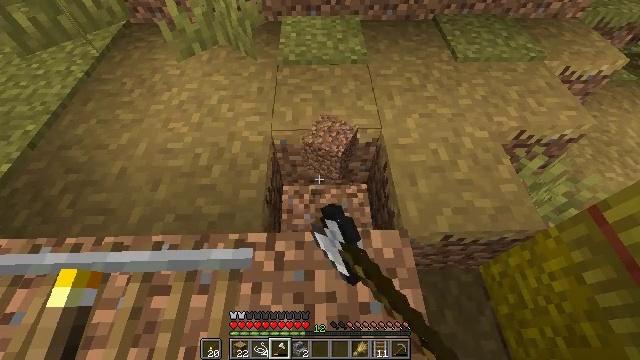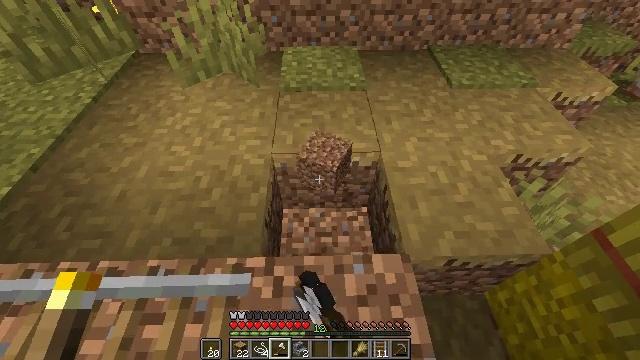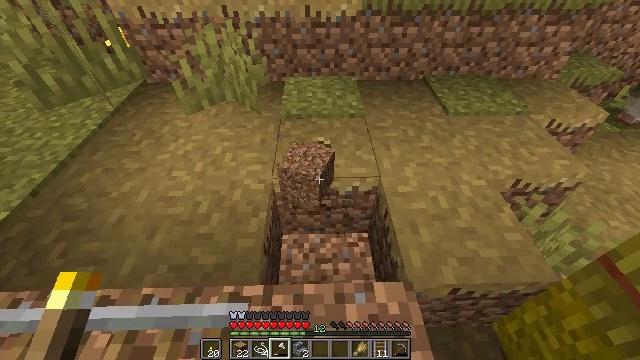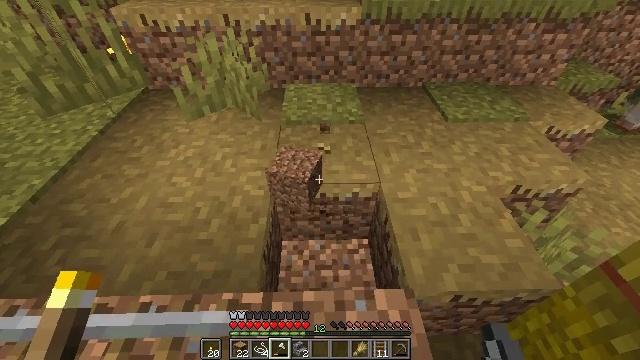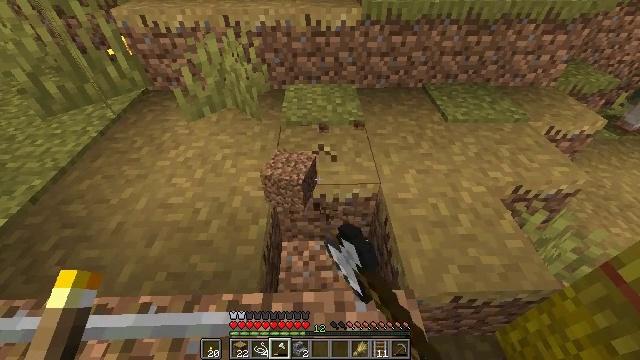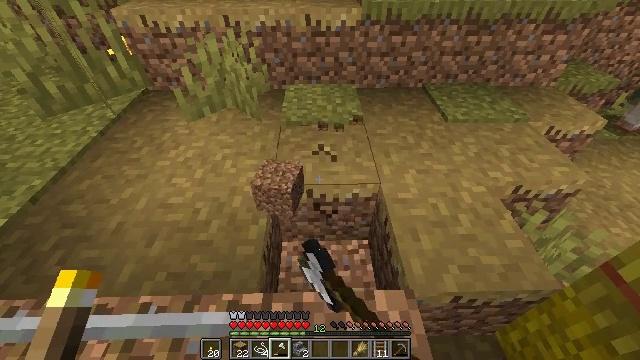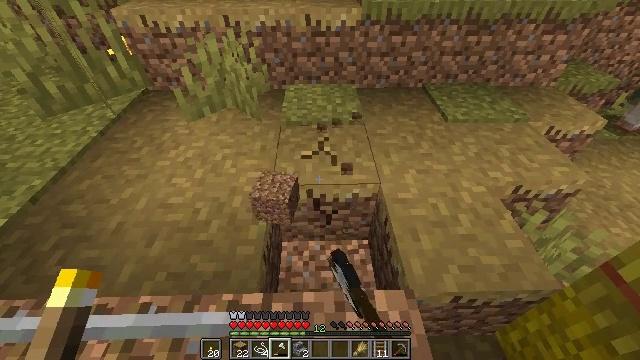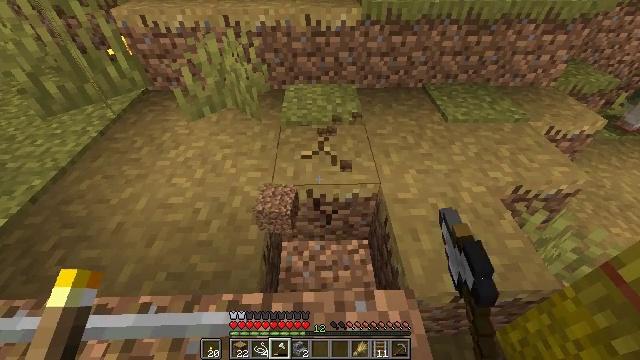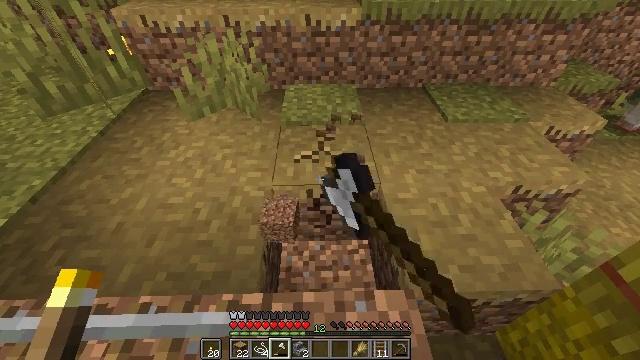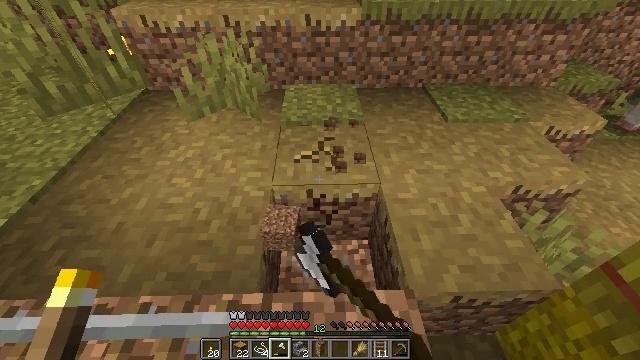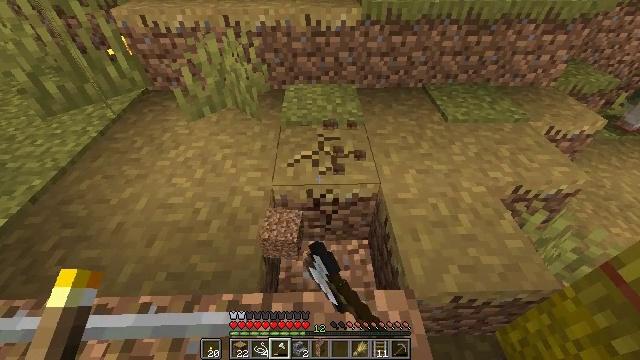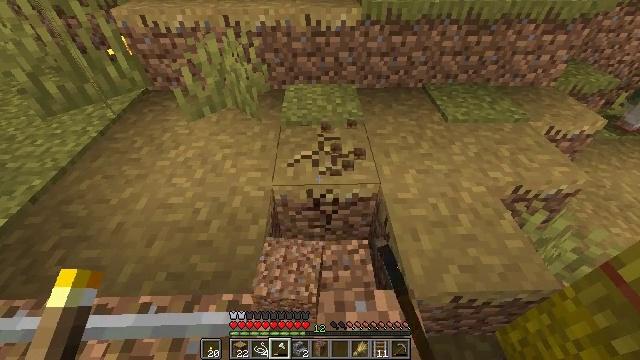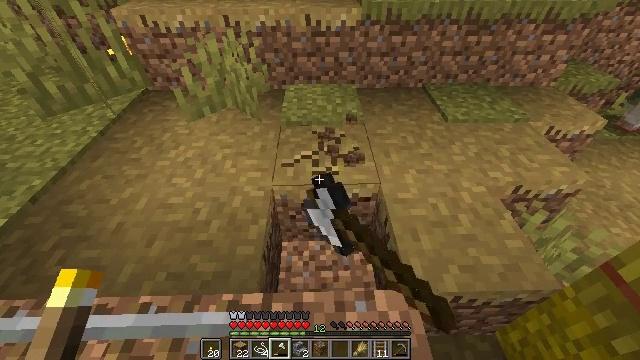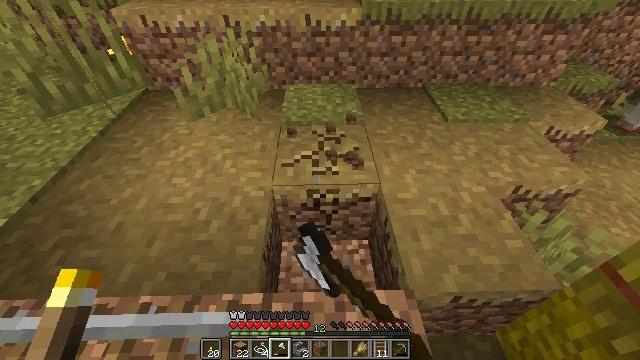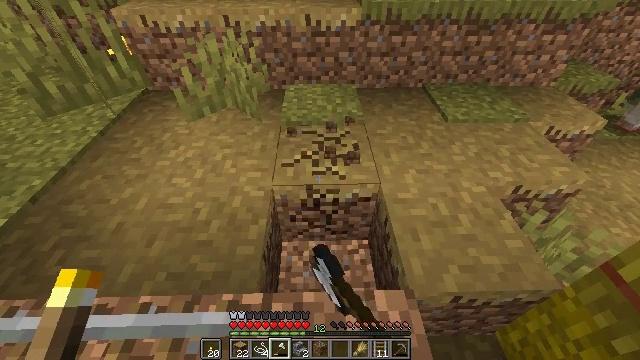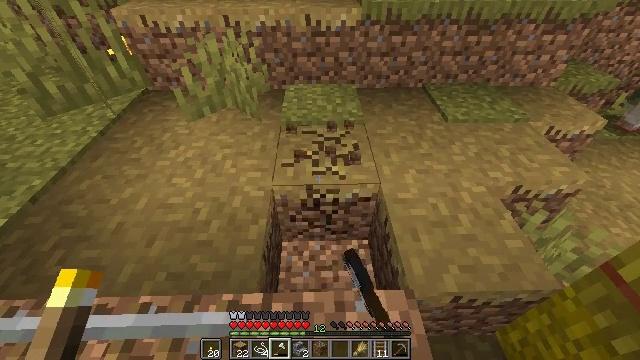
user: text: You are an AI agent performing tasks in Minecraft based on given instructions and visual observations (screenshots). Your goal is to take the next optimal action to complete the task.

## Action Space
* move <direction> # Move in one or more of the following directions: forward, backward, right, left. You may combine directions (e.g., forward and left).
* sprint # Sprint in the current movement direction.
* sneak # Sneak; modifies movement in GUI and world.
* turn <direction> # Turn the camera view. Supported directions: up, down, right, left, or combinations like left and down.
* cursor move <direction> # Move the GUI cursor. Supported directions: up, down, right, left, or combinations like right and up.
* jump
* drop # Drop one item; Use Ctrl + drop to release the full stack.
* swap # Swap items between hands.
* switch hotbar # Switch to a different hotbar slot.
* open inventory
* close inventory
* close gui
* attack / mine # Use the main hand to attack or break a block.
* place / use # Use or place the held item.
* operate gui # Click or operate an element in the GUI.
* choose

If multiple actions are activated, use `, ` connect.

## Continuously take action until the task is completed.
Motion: motion action
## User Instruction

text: Break the grass path to collect materials.
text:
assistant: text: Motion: turn up, attack / mine
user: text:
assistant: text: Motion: turn up, attack / mine
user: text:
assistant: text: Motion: turn up, attack / mine
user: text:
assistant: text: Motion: attack / mine
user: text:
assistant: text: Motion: attack / mine
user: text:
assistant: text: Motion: attack / mine
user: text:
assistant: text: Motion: attack / mine
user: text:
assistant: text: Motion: attack / mine
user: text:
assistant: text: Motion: attack / mine
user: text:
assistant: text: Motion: attack / mine
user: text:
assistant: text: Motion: attack / mine
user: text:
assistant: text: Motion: attack / mine
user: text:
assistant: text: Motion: attack / mine
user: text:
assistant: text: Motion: attack / mine
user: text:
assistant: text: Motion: attack / mine
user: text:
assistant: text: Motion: attack / mine
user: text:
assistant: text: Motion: attack / mine
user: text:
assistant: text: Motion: attack / mine
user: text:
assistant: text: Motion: attack / mine
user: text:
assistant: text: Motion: attack / mine
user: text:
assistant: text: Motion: attack / mine
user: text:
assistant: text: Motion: attack / mine
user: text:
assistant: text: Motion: attack / mine
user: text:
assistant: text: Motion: attack / mine
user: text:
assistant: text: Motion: attack / mine